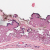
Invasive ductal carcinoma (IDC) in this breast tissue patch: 0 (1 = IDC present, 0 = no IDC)